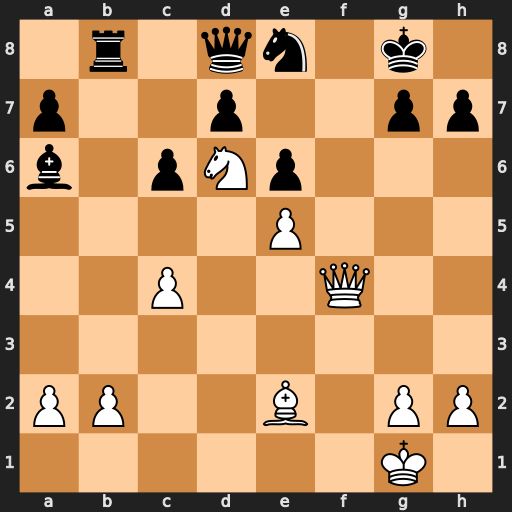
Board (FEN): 1r1qn1k1/p2p2pp/b1pNp3/4P3/2P2Q2/8/PP2B1PP/6K1
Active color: w
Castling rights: -
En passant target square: -
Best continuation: Qf7+ Kh8 Qf8#